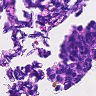
Metastatic tissue present: no